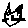
Label: cat